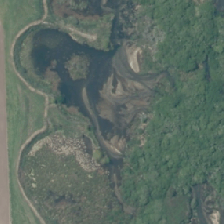
Land cover: lake_pond